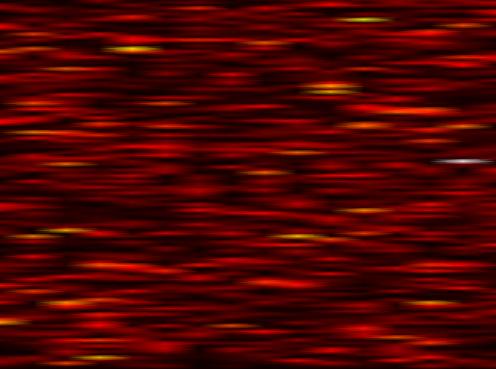
Label: UFMC